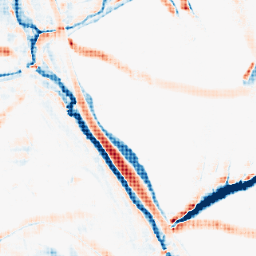
Category: morphological
Decomposition family: morphological_square
Decomposition parameters: operation: average
size: 15
Upsampling method: sinc_hamming
Upsampling parameters: scale: 4
kernel_size: 4
Upsampling scale: 4